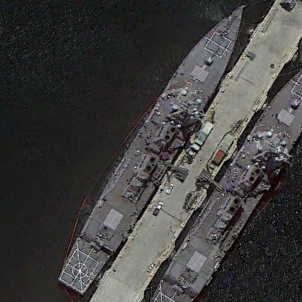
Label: destroyer